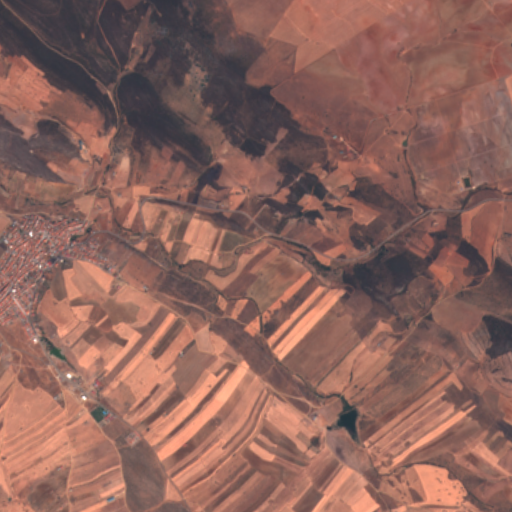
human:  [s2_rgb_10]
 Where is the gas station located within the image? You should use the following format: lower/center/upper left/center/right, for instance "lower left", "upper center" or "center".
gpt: The gas station is located in the lower left of the image.
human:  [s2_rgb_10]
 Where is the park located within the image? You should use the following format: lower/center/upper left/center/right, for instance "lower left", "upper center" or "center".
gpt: The park is located in the lower left of the image.
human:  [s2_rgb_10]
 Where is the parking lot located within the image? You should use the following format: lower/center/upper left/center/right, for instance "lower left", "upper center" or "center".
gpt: The parking lot is located in the lower left of the image.
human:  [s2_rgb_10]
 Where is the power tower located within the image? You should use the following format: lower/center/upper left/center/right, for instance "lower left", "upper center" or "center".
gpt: There is no power tower in the image.